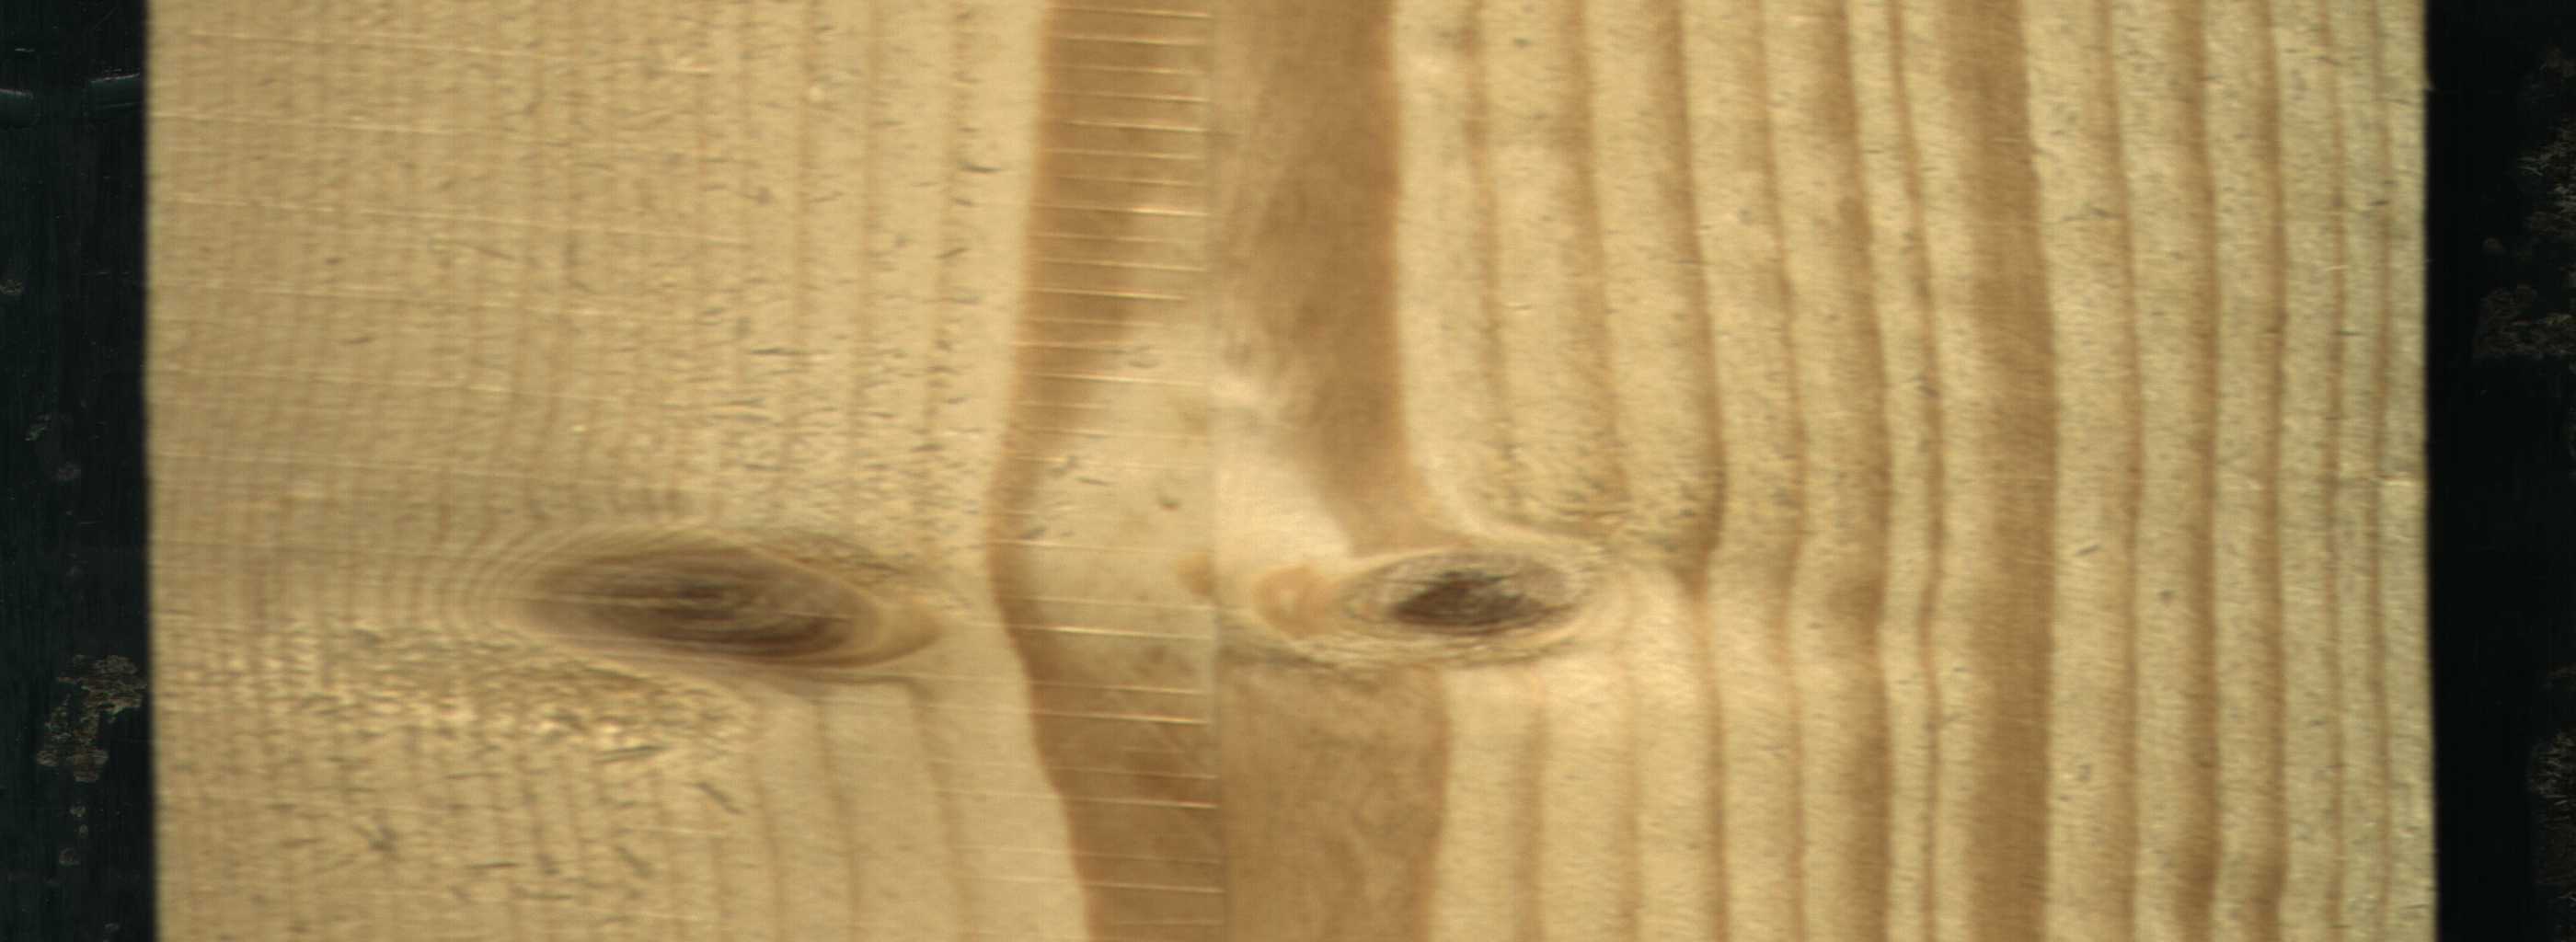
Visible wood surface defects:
Live_Knot
Live_Knot